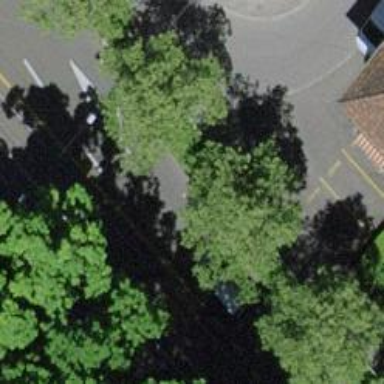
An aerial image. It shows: Tree-lined avenue.